Question: It is a Windows Form Application in C#.
I am using 'DataRepeater' Control in which I am displaying three columns:
'Text Label','Link Label','Link Label'
Following is the screenshot:

Following is the code which populates 'DataRepeater':
'''
private void Get_StaffLogins_RequestList()
{
mySqlConnection = DBAccess.getConnection();
mySqlConnection.Open();
DataTable dt = sysadmin.getStaffLoginsRequests(mySqlConnection);
BindingSource bSource = new BindingSource();
staff_id.DataBindings.Add("Text", bSource, "staff_id");
//accessLink.DataBindings.Add("Value", bSource, "staff_id");
//denyLink.DataBindings.Add("Value", bSource, "staff_id");
if (dt.Rows.Count > 0)
{
bSource.DataSource = dt;
r_msgs.DataSource = bSource;
}
else
{
r_msgs.DataSource = String.Empty;
notify.Text = "There are no Pending requests for staff logins!";
}
mySqlConnection.Close();
}
private void accessLink_LinkClicked(object sender, LinkLabelLinkClickedEventArgs e)
{
//Access Link Clicked
}
private void denyLink_LinkClicked(object sender, LinkLabelLinkClickedEventArgs e)
{
//Deny Link Clicked
}
'''
Now what I need is that when User clicks on 'Access' or 'Deny' Link I somehow get corresponding StaffID so that I can mark that particular staffID Access/Denied in Database.
thanks in advance!
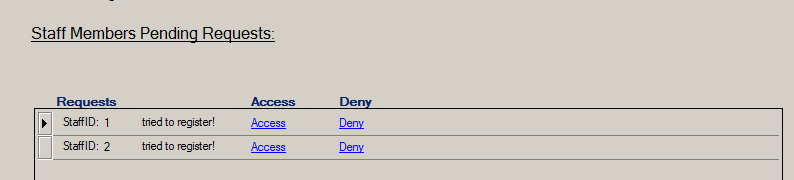
Answer: I resolved this issue by getting Current Item Index of DataRepeater:
'''
private void accessLink_LinkClicked(object sender, LinkLabelLinkClickedEventArgs e)
{
//Access Link Clicked
int RequestNumber = r_msgs.CurrentItemIndex;
MessageBox.Show(RequestNumber.toString()+1);
//Remaining Code
}
'''
This code Prints the Row number of the Access Link Label, and that's what I wanted!